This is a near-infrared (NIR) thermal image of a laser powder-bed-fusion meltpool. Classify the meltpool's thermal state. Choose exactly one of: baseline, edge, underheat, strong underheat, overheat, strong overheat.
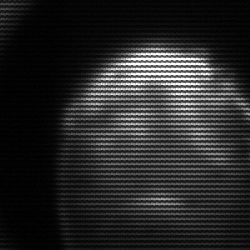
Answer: edge